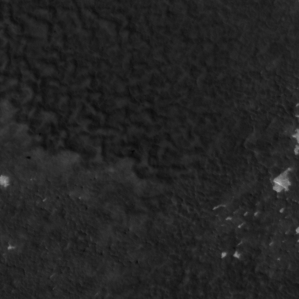
Label: non_frost